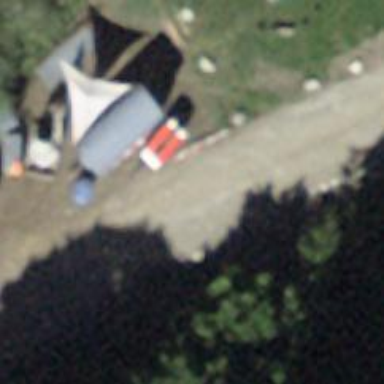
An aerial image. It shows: BBQ amenity.